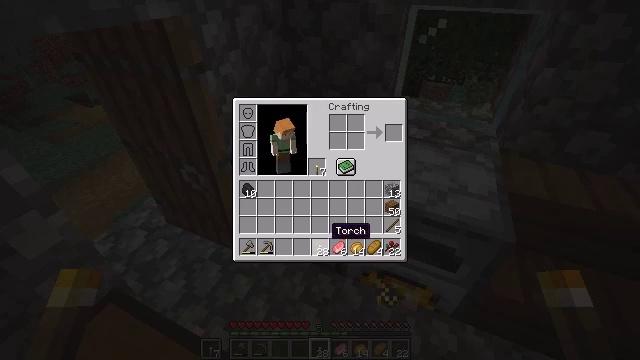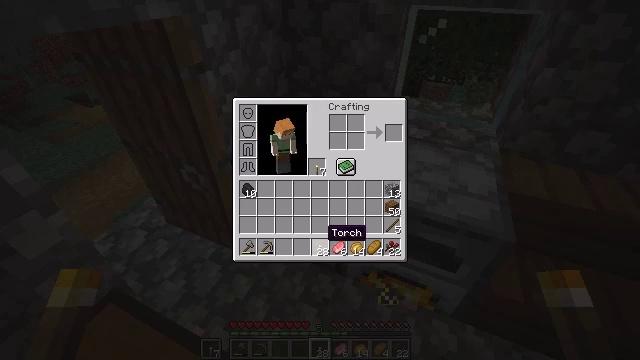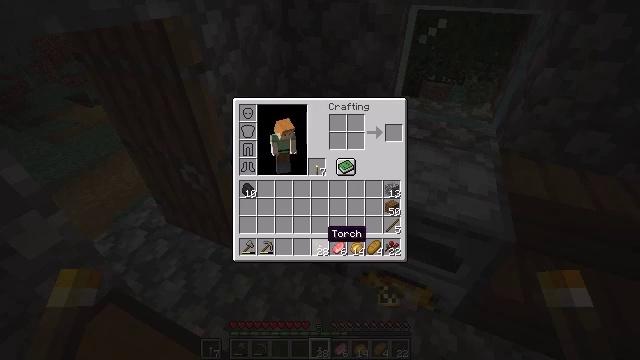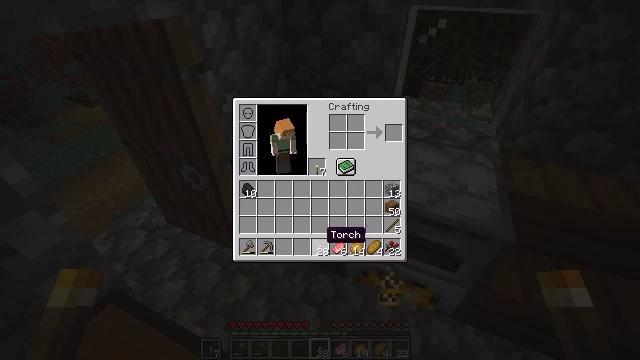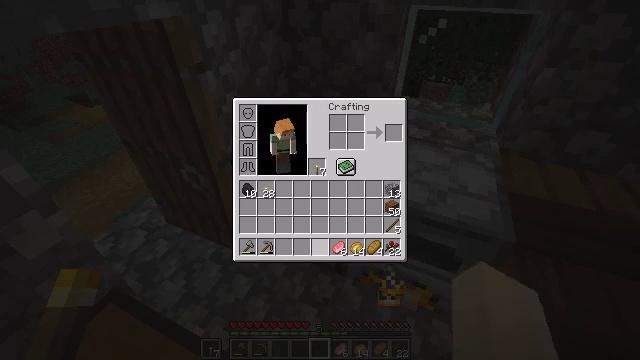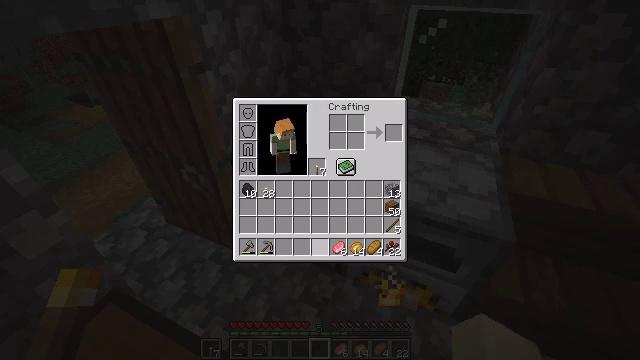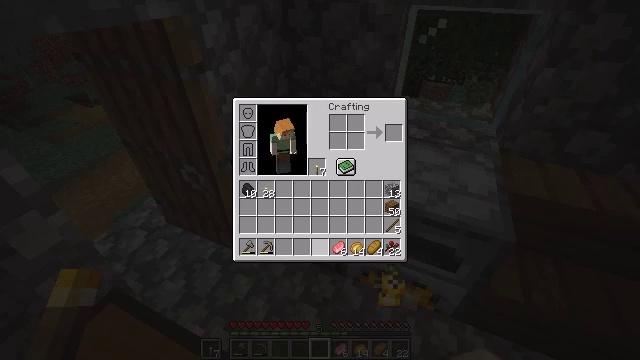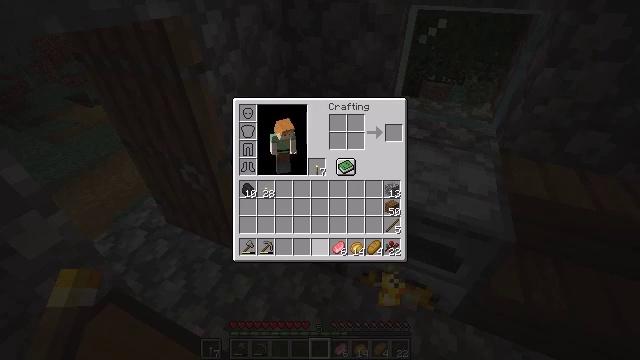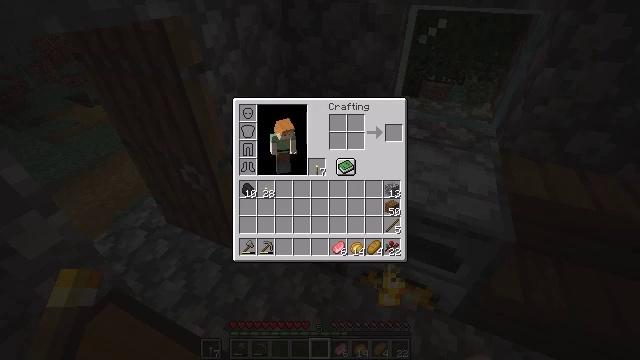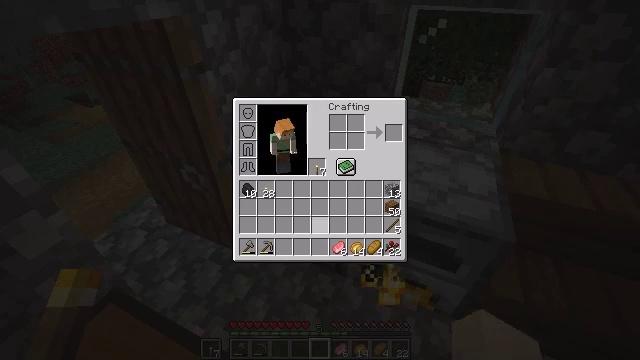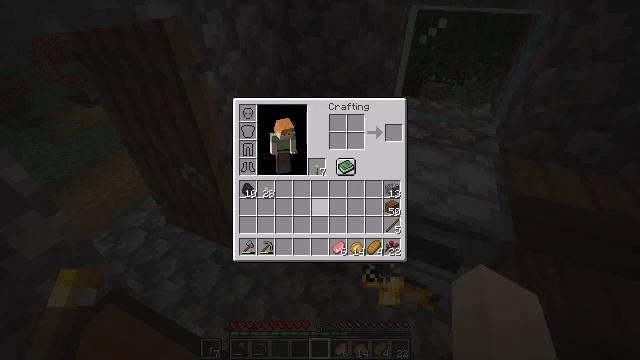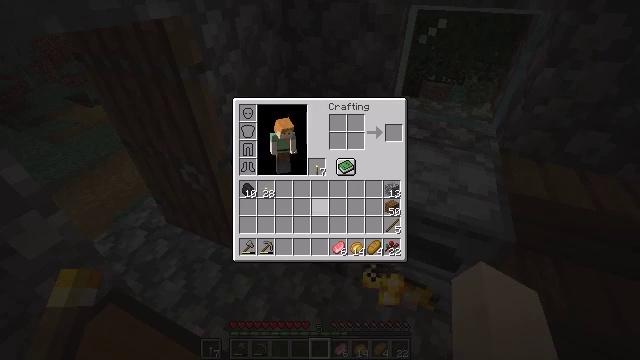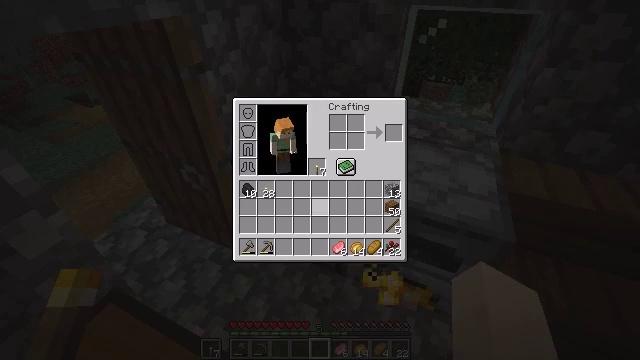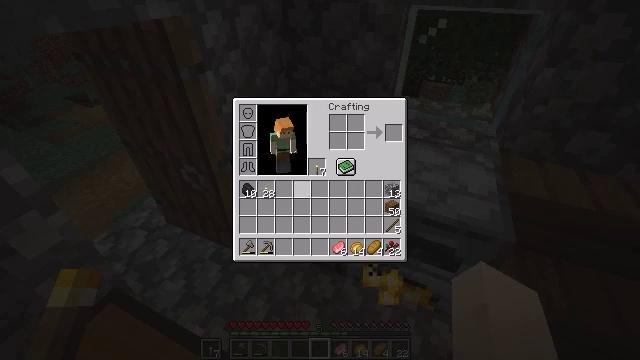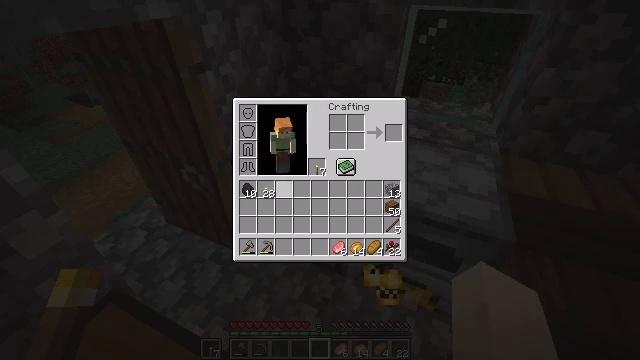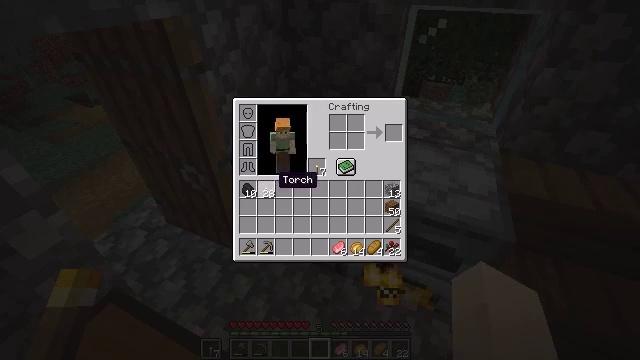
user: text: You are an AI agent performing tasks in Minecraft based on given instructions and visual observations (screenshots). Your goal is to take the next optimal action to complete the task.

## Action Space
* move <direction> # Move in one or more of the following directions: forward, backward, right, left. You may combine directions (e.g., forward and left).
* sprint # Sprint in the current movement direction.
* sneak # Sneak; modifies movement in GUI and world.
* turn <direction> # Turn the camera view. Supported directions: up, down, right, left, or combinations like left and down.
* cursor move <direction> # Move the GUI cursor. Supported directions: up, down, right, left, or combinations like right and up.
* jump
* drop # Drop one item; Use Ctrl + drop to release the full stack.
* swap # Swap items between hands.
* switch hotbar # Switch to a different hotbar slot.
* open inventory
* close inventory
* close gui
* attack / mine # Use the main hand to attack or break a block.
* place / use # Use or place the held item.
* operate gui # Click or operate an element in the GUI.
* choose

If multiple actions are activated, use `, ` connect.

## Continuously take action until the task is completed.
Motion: motion action
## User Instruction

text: Collect spruce leaves for landscaping.
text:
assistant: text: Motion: sneak
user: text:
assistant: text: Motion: sneak
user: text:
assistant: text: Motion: sneak
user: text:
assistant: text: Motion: sneak, operate gui
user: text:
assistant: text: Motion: sneak, operate gui
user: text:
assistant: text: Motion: sneak
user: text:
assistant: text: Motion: sneak
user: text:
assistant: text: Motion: sneak
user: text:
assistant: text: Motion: sneak, cursor move up
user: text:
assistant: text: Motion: sneak, cursor move up
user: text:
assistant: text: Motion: sneak
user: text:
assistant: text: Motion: sneak, cursor move up
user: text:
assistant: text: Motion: sneak, cursor move left and up
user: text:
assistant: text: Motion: cursor move left
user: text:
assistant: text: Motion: cursor move left
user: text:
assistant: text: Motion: cursor move left
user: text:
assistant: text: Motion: no_op
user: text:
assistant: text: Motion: no_op
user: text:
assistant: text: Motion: operate gui
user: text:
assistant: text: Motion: operate gui
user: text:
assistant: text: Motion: no_op
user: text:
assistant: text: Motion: no_op
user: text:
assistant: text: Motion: no_op
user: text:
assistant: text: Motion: no_op
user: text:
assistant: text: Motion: no_op
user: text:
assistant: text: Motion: cursor move right
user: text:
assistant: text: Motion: cursor move right
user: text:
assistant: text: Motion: no_op
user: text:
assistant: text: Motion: no_op
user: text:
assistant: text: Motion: operate gui